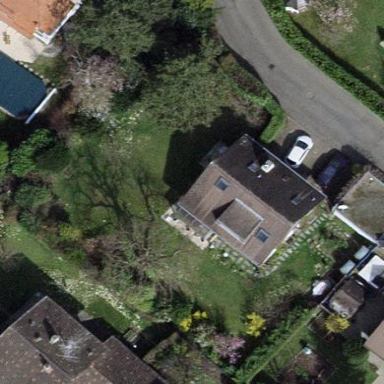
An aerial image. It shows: Garden surrounded by fence.